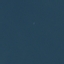
Land use / land cover: SeaLake